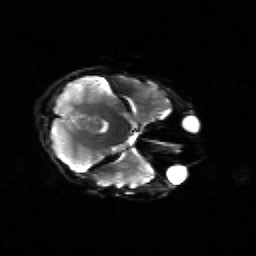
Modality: sbref
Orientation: axial
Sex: female
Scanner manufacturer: siemens
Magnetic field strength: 3 T
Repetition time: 5 s
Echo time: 0.071 s